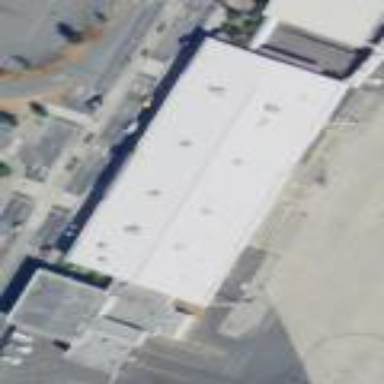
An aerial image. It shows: Terminal building located at airport.